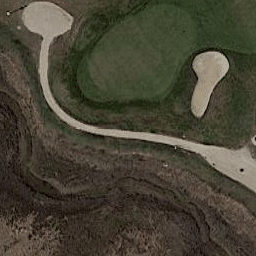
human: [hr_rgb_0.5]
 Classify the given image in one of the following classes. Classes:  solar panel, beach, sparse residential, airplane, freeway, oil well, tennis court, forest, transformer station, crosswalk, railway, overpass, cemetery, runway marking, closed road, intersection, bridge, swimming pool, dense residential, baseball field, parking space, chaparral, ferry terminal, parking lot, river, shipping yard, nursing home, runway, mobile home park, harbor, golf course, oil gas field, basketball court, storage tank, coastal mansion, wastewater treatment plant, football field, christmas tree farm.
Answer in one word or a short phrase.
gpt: golf course